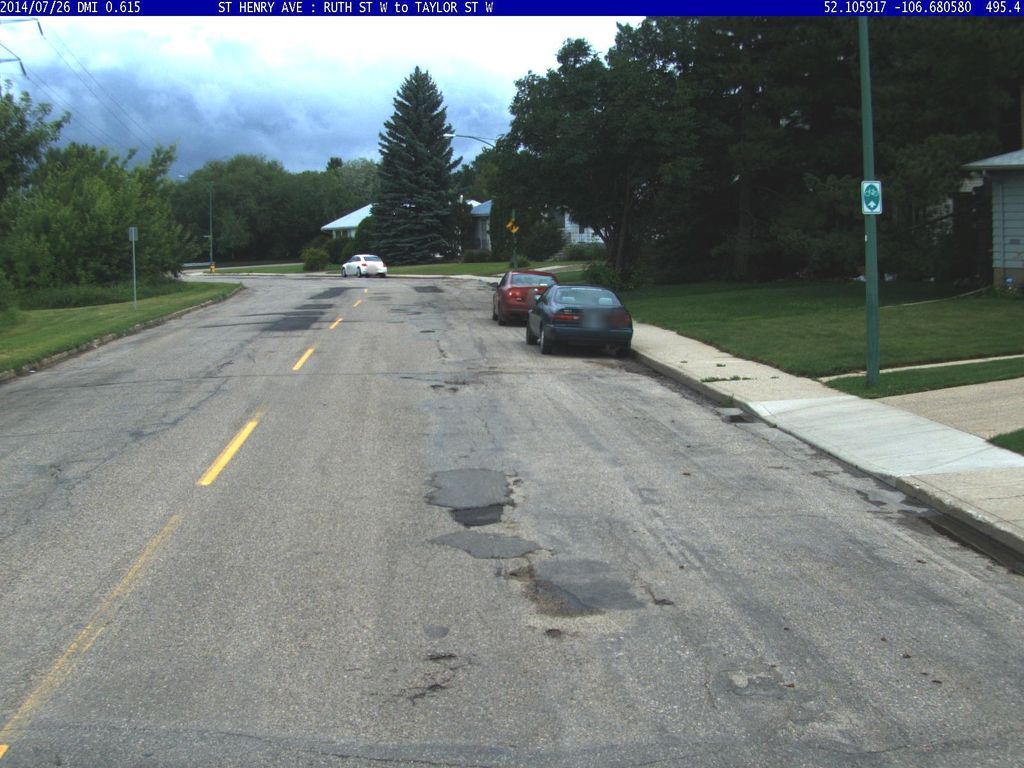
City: saskatoon